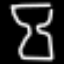
Label: hourglass